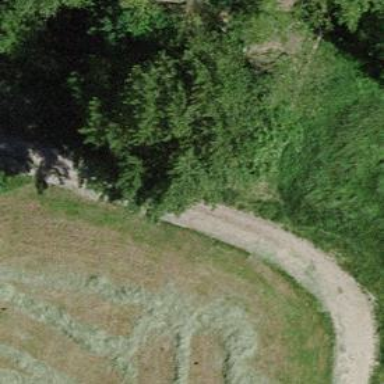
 suitable for agricultural vehicles like motorcars."